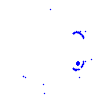
Particle: proton